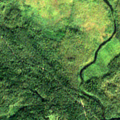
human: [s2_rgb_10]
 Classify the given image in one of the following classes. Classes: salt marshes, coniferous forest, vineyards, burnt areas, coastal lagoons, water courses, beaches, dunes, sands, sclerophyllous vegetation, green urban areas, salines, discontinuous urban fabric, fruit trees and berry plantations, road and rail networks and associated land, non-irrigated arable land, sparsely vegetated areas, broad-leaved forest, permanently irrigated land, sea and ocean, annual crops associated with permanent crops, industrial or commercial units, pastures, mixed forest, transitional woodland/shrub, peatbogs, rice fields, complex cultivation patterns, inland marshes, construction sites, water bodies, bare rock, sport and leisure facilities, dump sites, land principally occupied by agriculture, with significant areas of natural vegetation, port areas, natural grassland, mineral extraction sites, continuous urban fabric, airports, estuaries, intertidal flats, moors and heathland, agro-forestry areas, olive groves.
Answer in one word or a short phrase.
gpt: complex cultivation patterns, broad-leaved forest, coniferous forest, mixed forest, transitional woodland/shrub